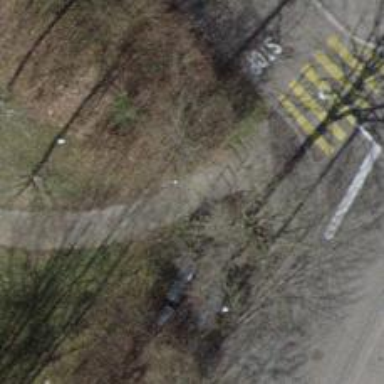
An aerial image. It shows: Double cycle barrier is in place.